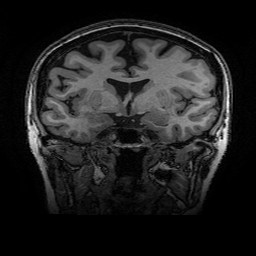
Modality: T1w
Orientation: sagittal
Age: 62
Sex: female
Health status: healthy
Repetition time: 2.53 s
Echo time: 0.0034 s